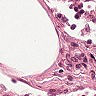
Metastatic tissue present: no